Question: Hi friends I am almost done with all the customization I need, which means I have got the total number of sliders and current slide but I need them to be placed exactly at the center where bullets (dots in pager) are now running. I need next and prev links as well, please refer image below. There you can see my <URL>.
As you can see in fiddle I have got the number in form how I want like 1 of 4, but I need those numbers to be replace the dots, see the image and Fiddle below. For more info please leave comment.]
'''
[1]: http://jsfiddle.net/h4wochdk/
'''
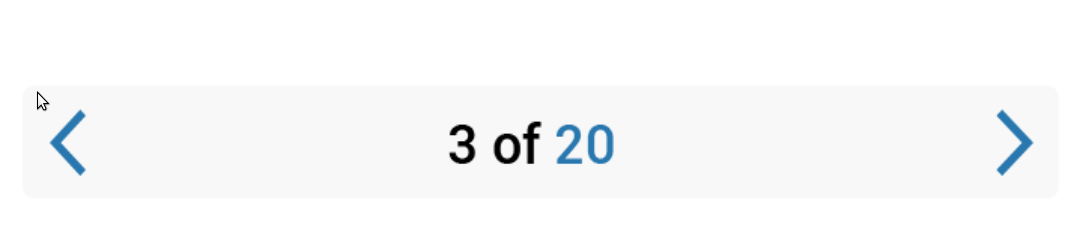
Answer: You need to customize entire bx-pager well the question is seems like that only though, I played with your fiddle and this is what I came up with <URL>. You can change the next/prev image icons by overwriting following styles.
'''
.bx-wrapper .bx-next {
background: url(../your_path_to_next_icon.png) no-repeat 18px 5px;
}
.bx-wrapper .bx-prev {
background-position: url(../path_to_prev_icon.png) no-repeat 0 5px;
}
'''
To style such div you have to hide the pager-div itslef and customize your div exactly below the slider and then pass the slide-index and total-slides so it will become 1 of 3 like you said.
Things I have done are
1: I removed in built bxslider pager so we will get rid of bullets and its div.
2: I placed slide-index and total-slides inside one custome div called slide-counter.
3: Then some css to next/prev buttons to get then on exact place where you need.
Please try with fiddle. All the best.